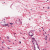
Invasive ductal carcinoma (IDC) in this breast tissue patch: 0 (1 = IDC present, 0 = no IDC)